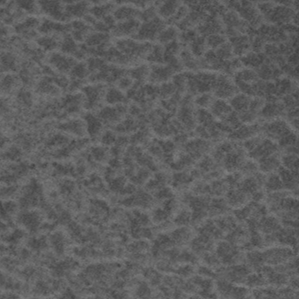
Label: frost